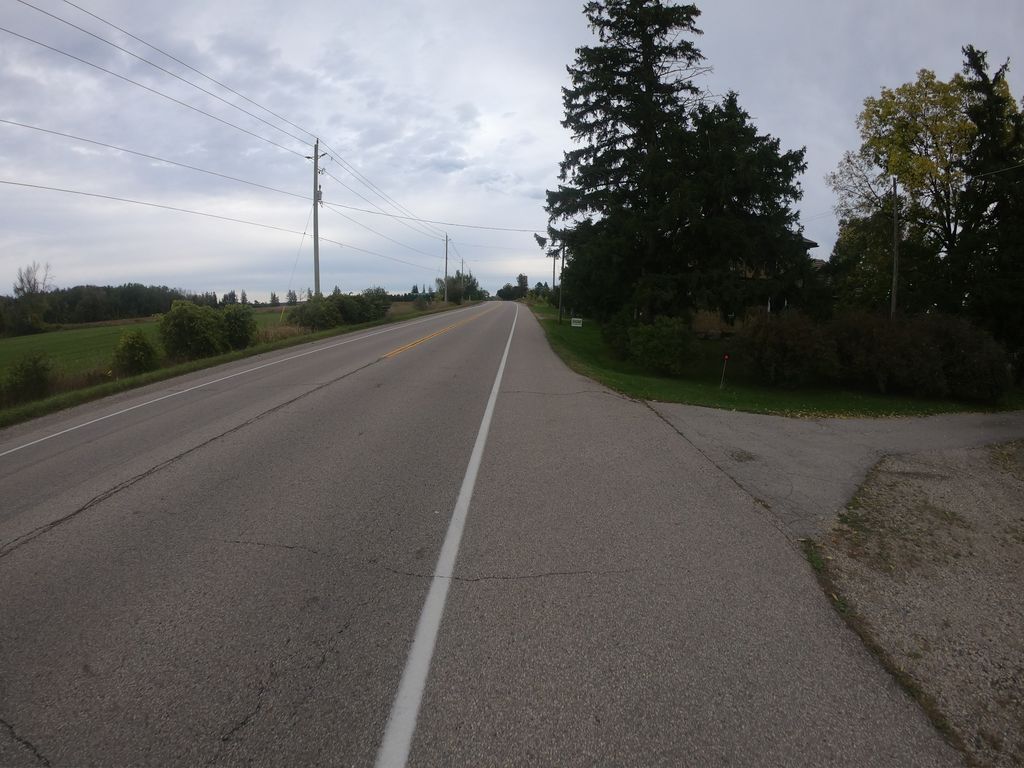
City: kitchener-waterloo